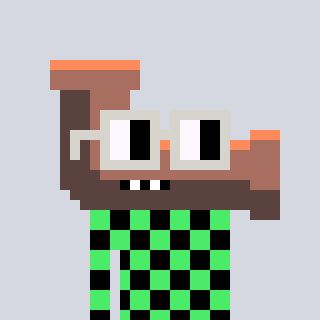
a pixel art character with square light gray glasses, a pipe-shaped head and a teal-colored body on a cool background